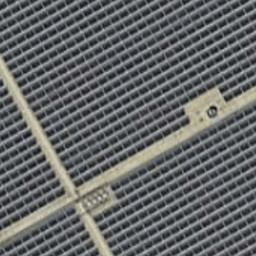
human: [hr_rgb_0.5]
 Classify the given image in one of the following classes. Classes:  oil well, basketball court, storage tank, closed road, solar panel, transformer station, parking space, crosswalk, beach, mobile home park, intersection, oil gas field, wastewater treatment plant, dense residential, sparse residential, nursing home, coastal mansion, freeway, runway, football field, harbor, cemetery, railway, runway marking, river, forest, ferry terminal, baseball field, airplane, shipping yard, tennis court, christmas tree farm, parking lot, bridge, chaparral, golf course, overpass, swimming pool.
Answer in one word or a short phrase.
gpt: solar panel